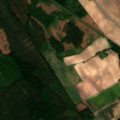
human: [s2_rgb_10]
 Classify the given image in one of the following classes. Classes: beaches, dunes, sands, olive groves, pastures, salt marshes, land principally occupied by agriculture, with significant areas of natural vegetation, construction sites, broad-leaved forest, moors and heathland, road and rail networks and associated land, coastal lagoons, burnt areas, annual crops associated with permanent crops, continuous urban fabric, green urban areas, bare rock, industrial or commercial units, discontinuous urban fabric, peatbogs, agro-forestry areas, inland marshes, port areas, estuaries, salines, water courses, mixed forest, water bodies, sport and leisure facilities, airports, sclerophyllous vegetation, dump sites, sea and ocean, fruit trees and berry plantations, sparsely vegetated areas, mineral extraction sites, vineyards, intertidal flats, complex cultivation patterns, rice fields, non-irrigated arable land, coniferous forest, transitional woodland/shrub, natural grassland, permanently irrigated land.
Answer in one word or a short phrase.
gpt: non-irrigated arable land, coniferous forest, mixed forest